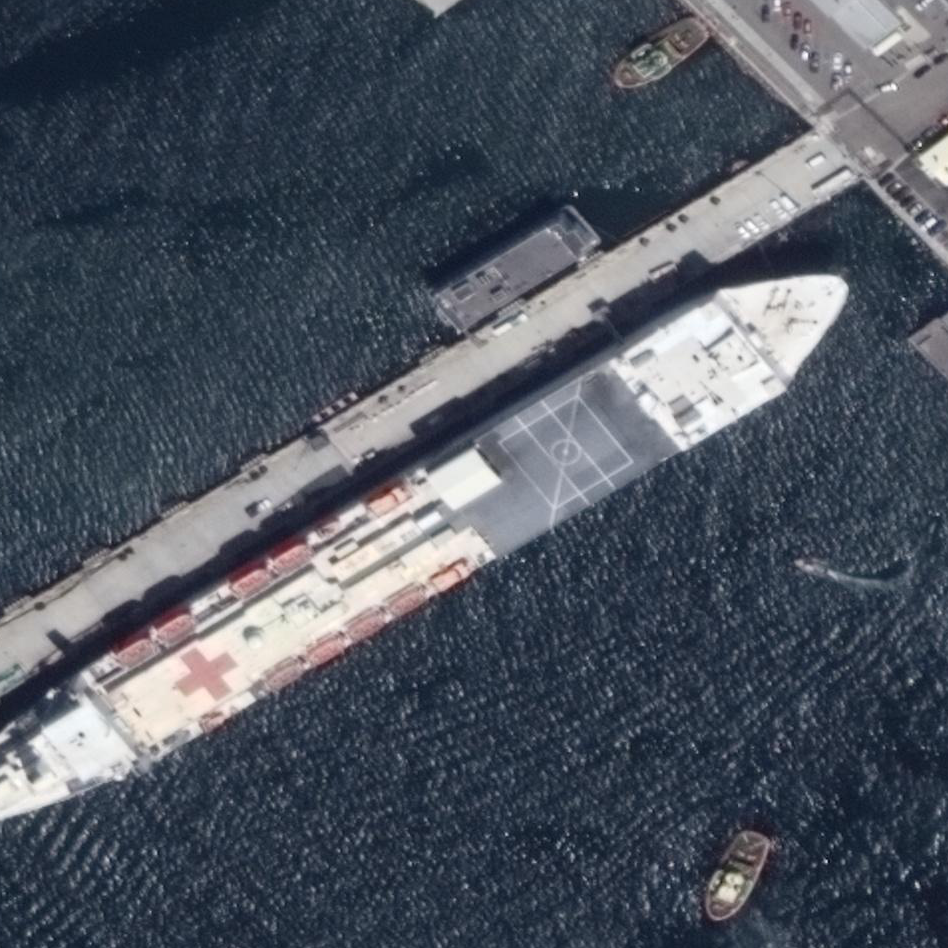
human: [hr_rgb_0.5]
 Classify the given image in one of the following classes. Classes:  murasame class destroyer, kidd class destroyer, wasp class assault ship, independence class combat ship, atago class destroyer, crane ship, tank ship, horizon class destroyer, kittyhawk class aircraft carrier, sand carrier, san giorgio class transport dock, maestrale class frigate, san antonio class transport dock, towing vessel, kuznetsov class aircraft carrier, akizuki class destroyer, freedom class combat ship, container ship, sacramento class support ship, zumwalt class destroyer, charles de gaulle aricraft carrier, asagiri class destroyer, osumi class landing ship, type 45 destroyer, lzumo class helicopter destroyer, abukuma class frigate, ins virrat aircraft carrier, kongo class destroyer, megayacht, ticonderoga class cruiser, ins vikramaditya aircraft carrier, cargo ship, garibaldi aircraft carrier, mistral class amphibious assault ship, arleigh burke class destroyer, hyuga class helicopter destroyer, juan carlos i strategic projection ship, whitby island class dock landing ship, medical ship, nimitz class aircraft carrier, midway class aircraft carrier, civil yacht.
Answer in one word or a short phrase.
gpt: Medical ship